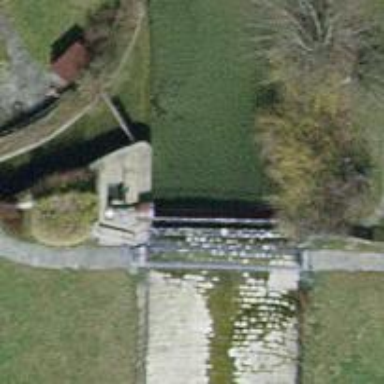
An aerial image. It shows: Weir along the waterway.